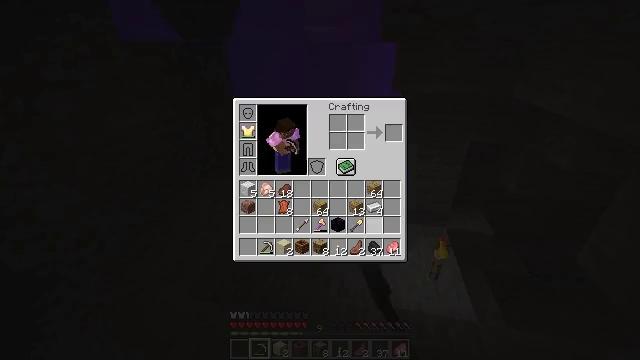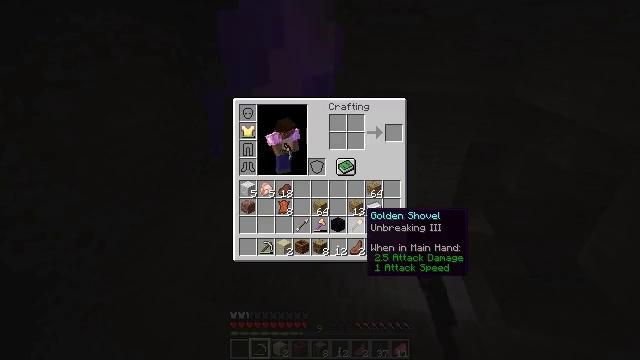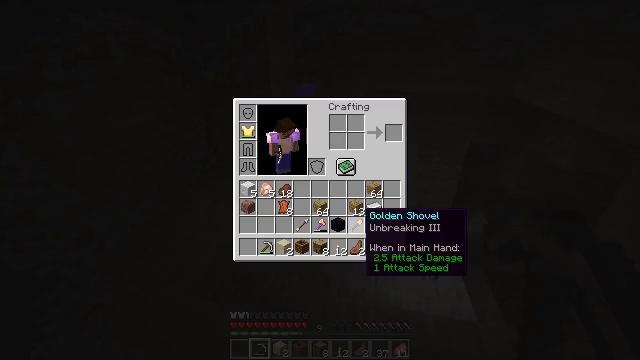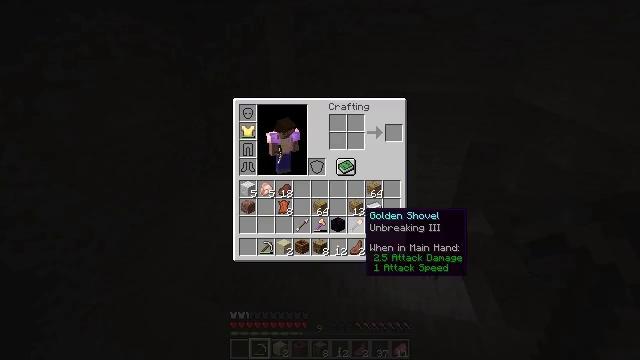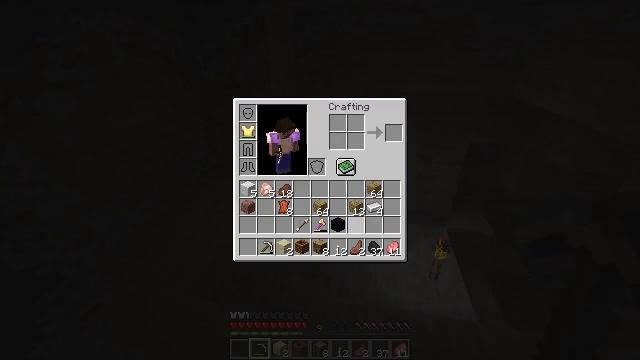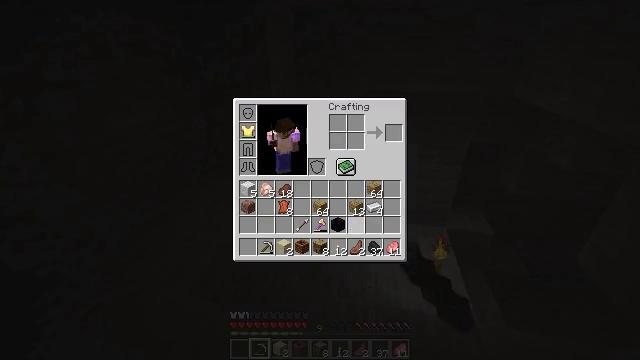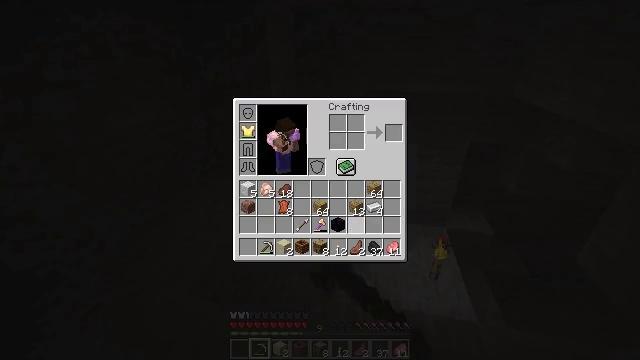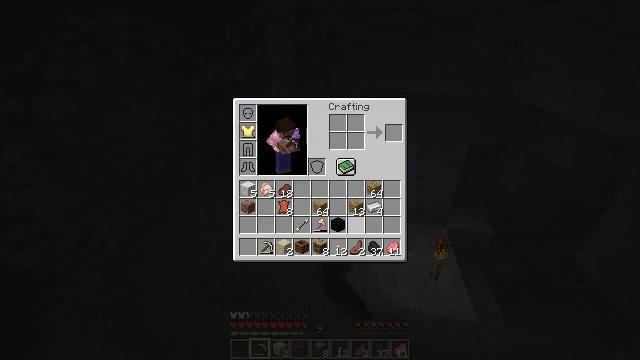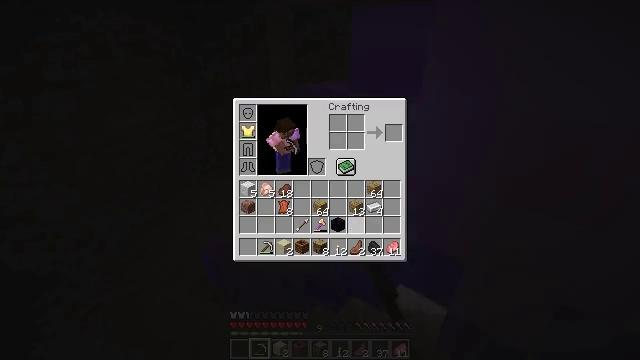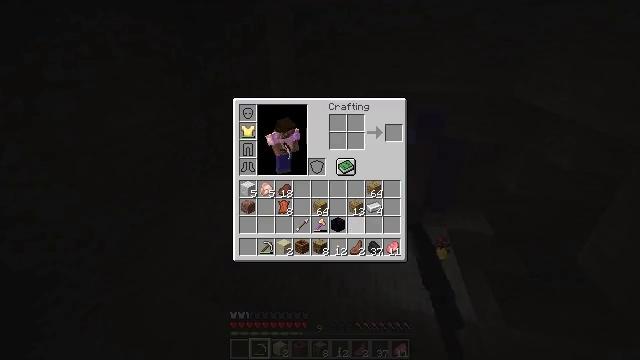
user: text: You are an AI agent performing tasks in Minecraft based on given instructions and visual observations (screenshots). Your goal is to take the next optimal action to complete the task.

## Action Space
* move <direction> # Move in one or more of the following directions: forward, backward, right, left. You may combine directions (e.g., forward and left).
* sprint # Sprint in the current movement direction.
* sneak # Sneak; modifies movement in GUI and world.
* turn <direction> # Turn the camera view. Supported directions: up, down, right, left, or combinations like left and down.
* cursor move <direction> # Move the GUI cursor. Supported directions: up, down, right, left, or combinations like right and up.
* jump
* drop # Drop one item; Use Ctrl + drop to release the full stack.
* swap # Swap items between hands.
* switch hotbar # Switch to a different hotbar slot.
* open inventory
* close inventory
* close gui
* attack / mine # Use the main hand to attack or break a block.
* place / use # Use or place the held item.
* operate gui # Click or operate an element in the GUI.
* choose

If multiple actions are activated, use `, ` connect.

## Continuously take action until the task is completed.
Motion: motion action
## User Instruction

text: Remove a golden shovel from the inventory.
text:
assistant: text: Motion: sprint, cursor move left, open gui
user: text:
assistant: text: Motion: sprint
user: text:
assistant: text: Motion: sprint
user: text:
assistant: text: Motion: sprint, drop
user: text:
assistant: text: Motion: sprint, drop
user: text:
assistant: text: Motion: sprint
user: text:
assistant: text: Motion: sprint
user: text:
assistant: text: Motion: sprint
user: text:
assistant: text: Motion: sprint
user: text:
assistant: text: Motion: sprint